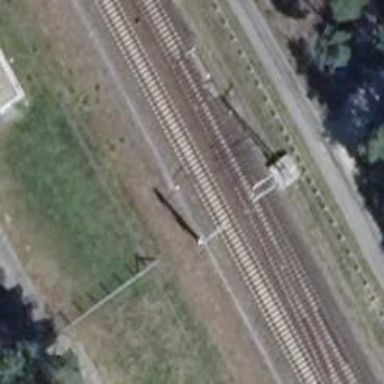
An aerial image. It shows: Railway switch with the turnout on the right side.